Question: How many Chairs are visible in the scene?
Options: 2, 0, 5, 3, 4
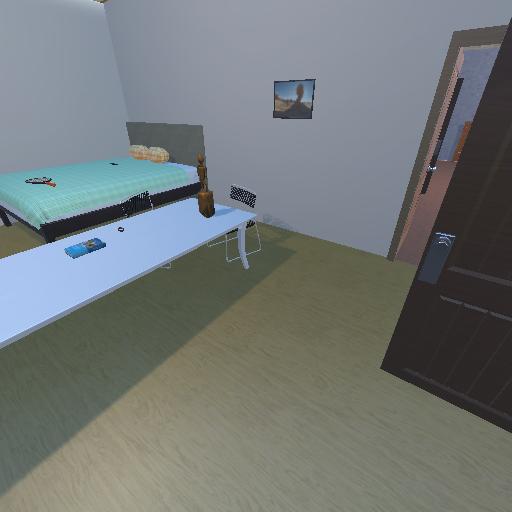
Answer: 2